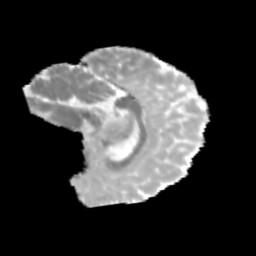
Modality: MD
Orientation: sagittal
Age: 12
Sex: female
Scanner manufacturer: siemens
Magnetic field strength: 3 T
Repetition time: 3.8 s
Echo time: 0.07 s